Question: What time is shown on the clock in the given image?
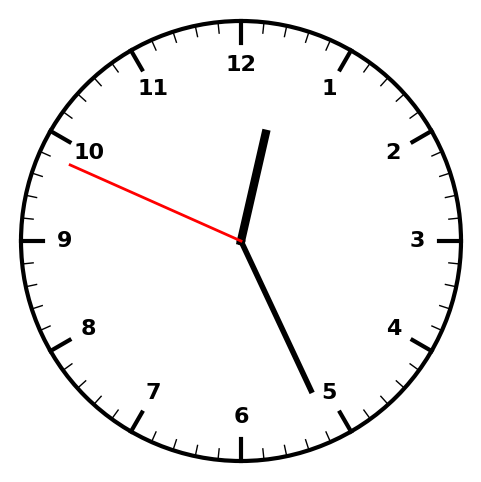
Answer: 12:25:49